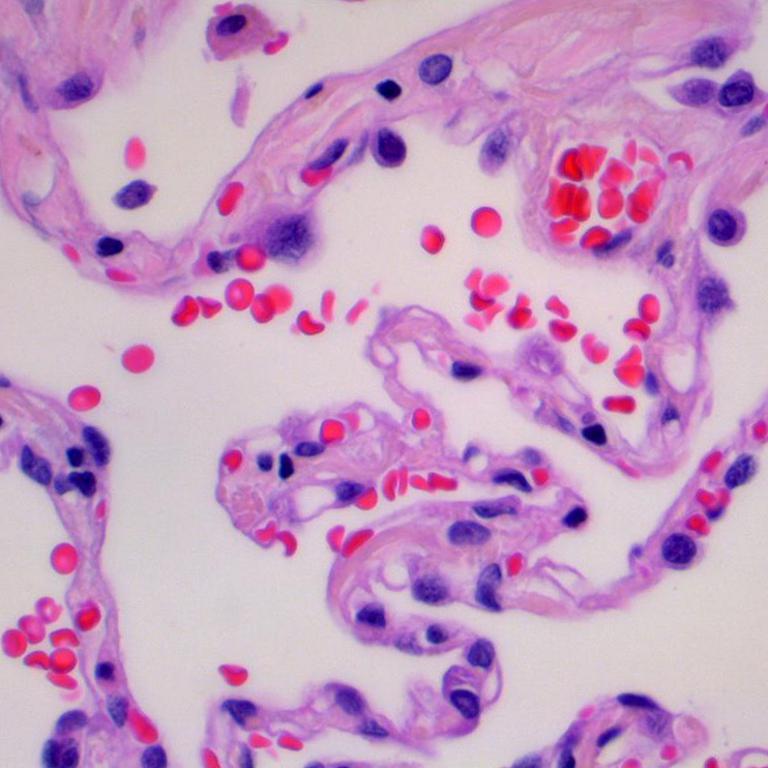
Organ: lung
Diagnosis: benign